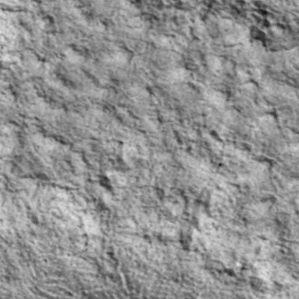
Label: non_frost